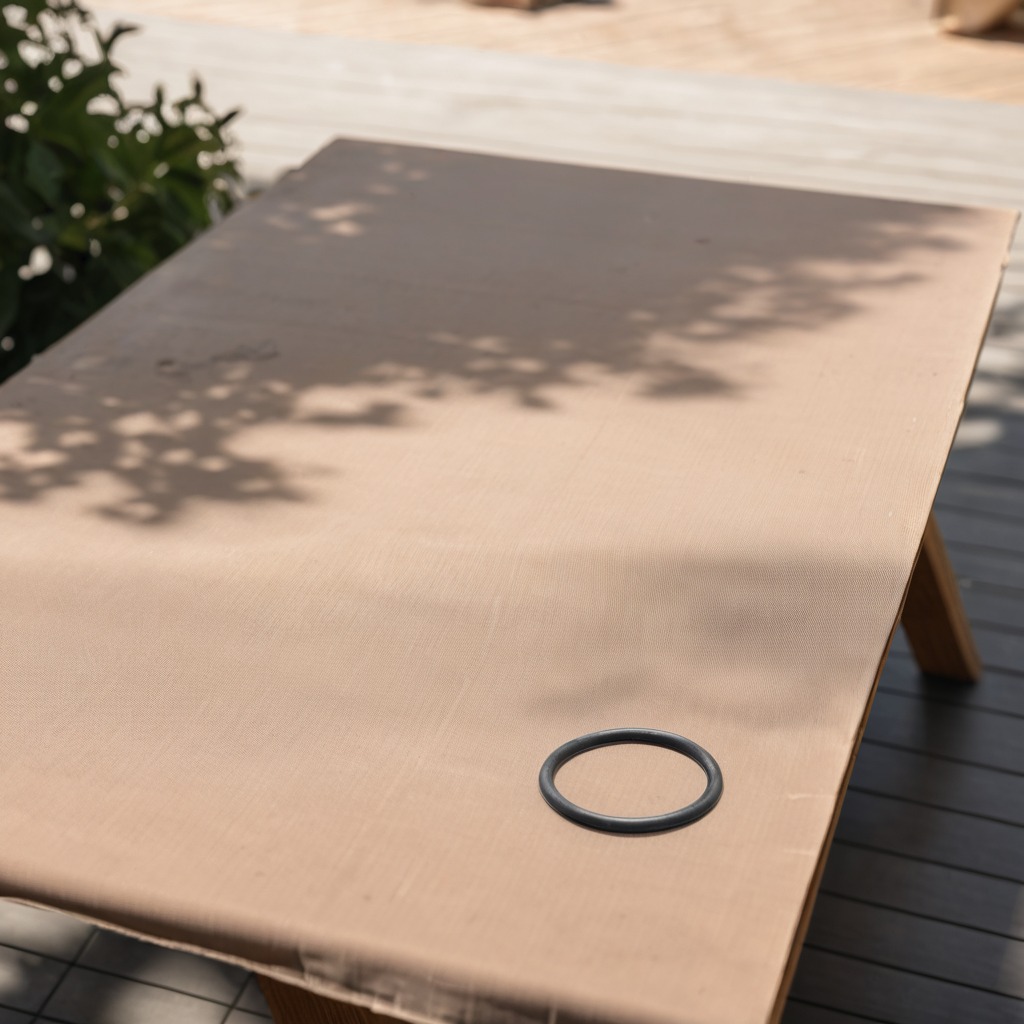
A rubber O-ring lying on the wooden table in an outdoor workshop during daytime bright natural light soft shadows worn but beneath the cloth